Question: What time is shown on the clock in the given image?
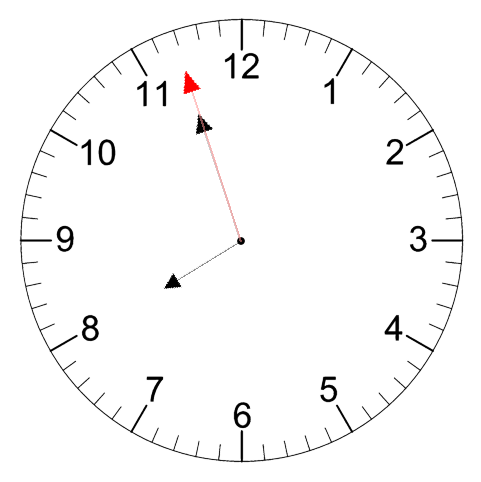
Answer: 07:56:57